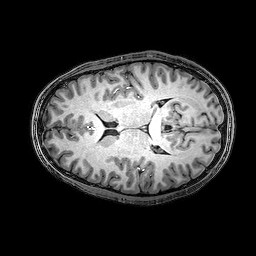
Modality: T1w
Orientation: axial
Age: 21
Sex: male
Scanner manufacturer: philips
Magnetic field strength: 3 T
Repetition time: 0.009 s
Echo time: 0.00351 s